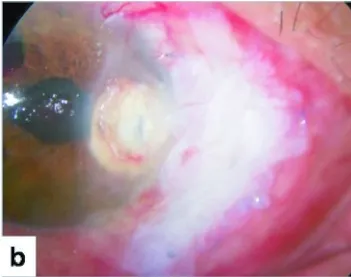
(b) Corneal perforation sealed and corneo-limbo-scleral necrosis at healing stage at two-weeks' follow-up.
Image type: medical_photograph (other_medical_photograph)